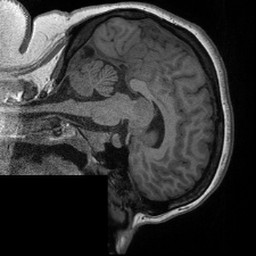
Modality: T1w
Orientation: sagittal
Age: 33
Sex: female